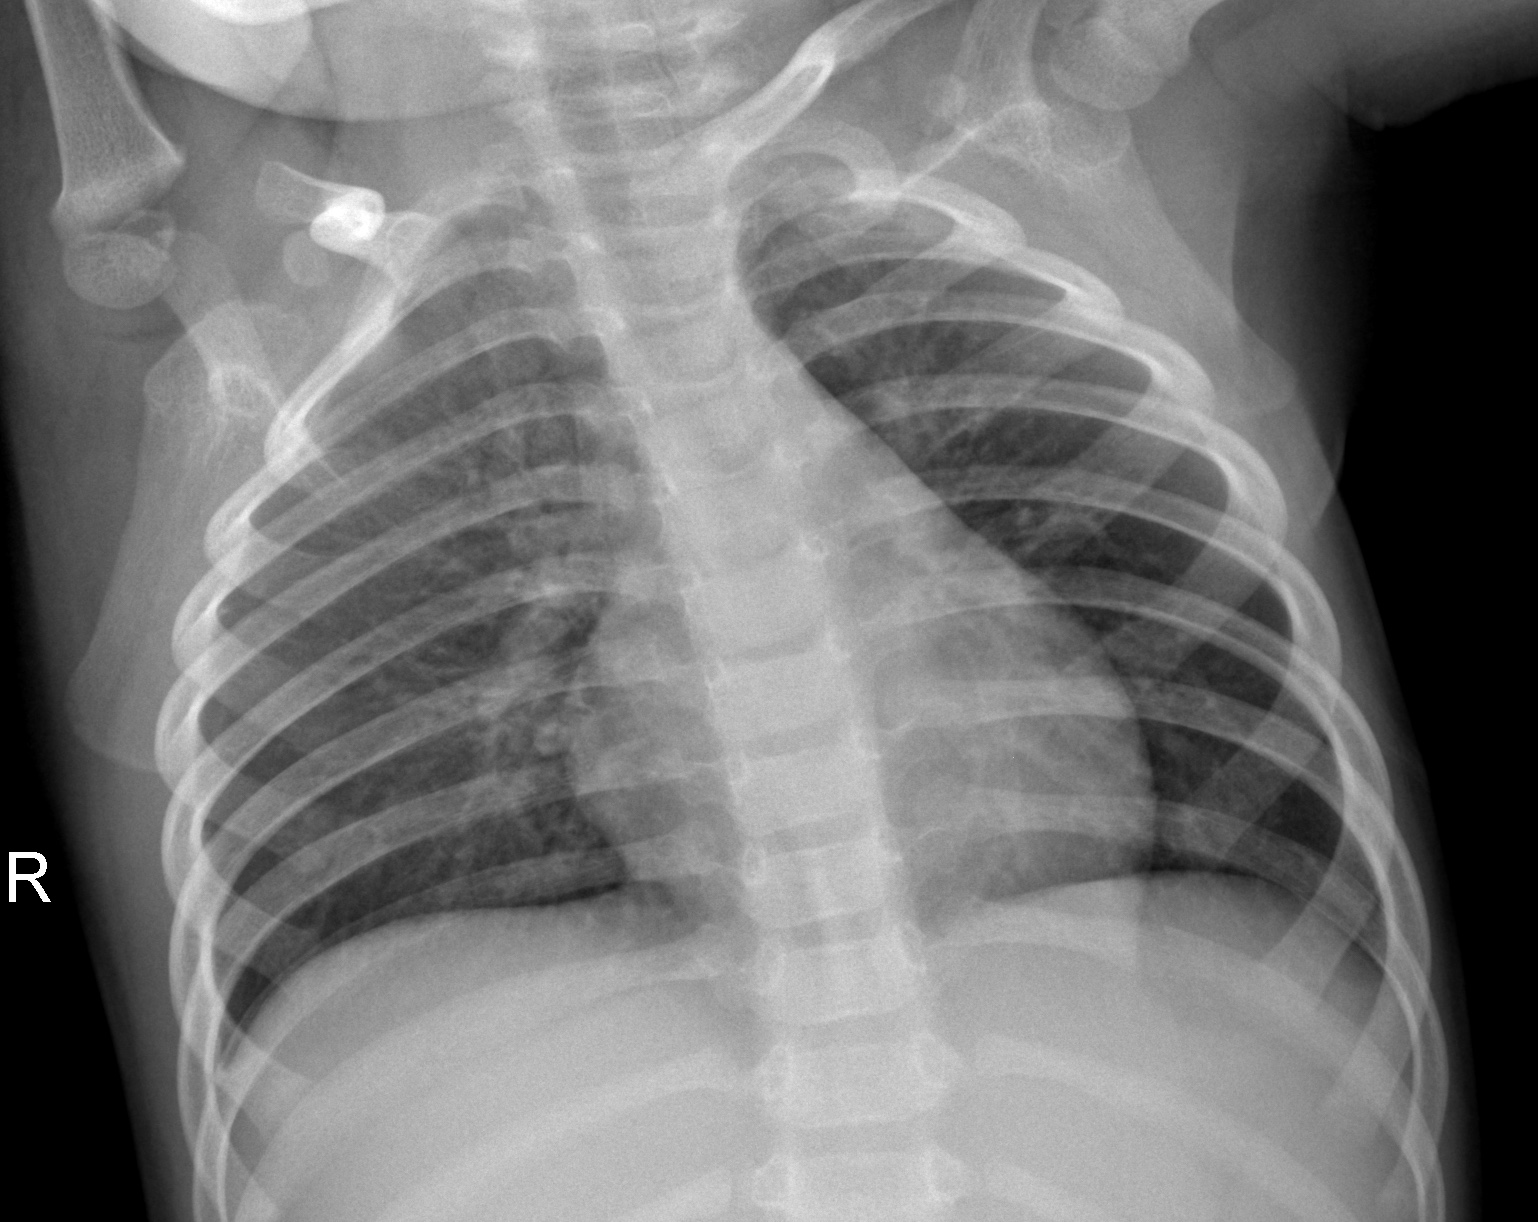
Diagnosis: NORMAL